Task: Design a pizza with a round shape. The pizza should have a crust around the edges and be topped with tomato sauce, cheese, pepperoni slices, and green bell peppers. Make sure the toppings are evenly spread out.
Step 135:
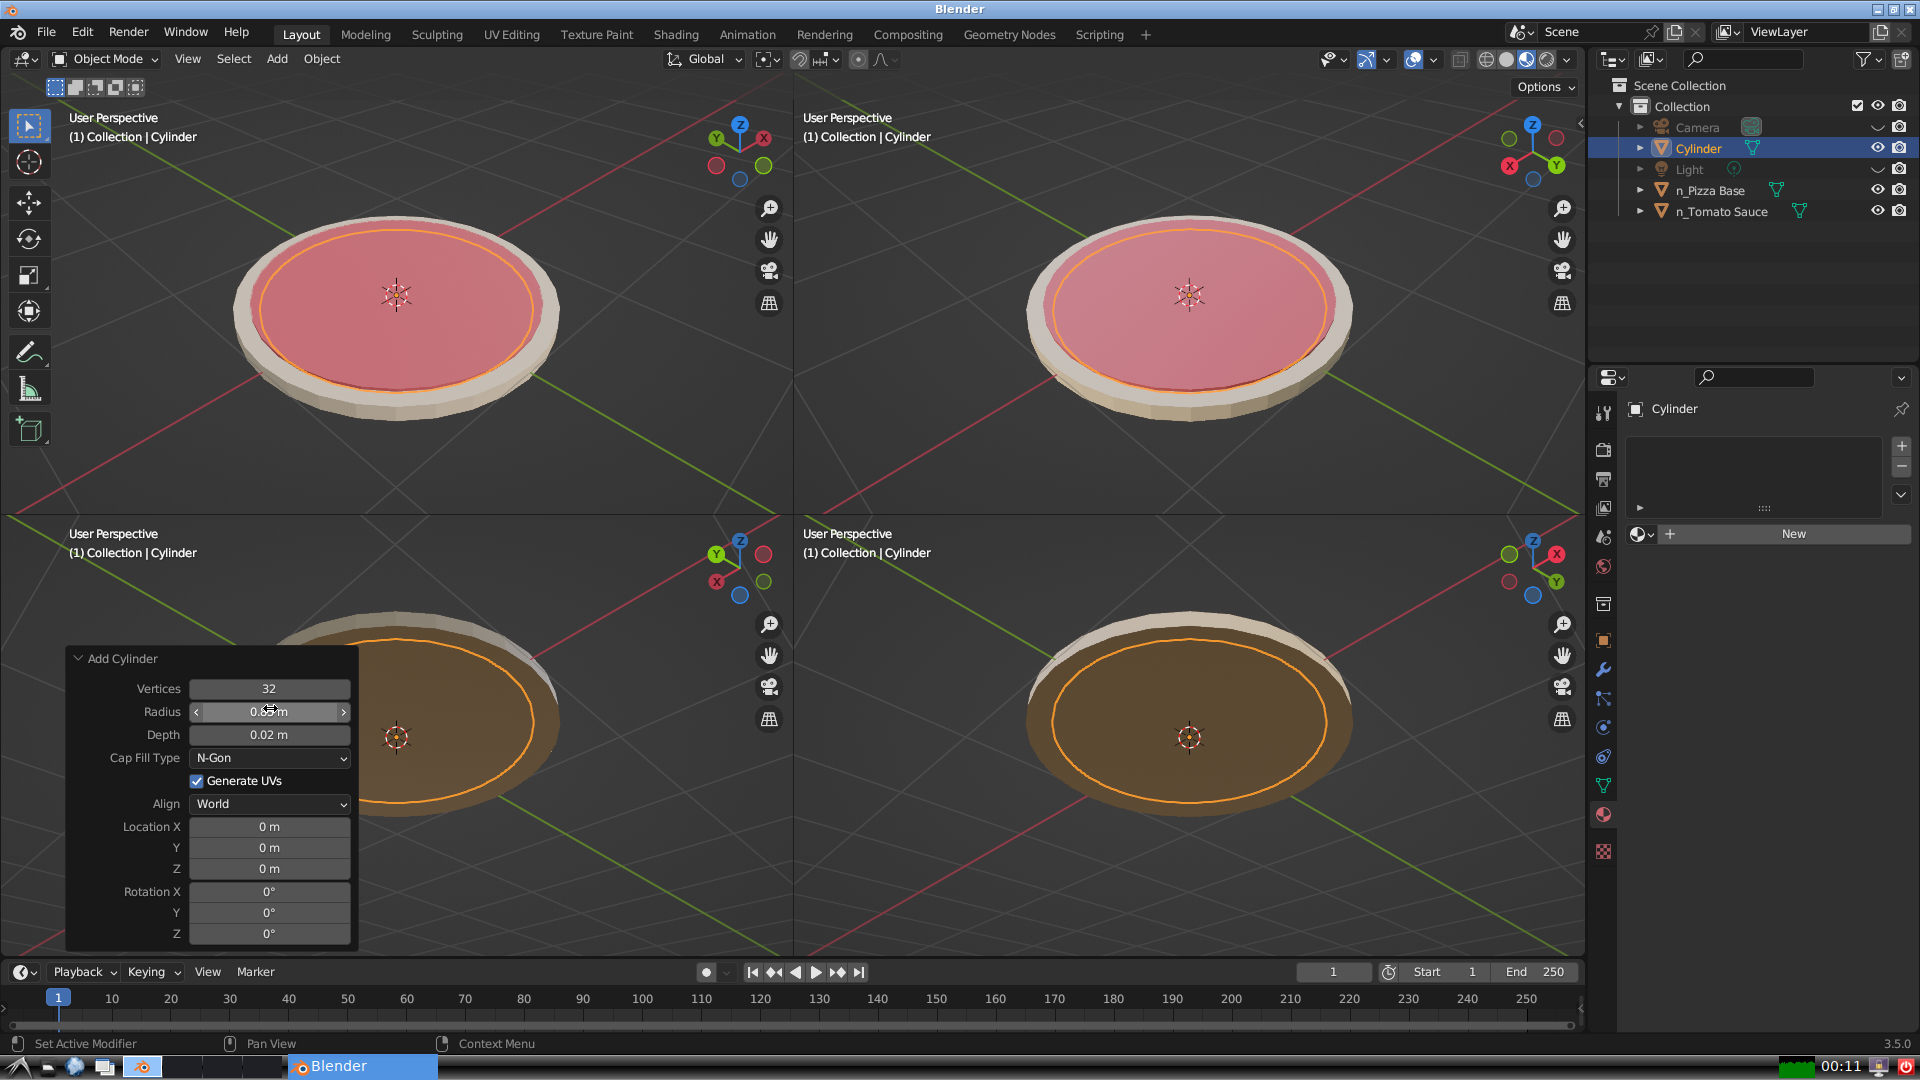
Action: {"mouse_move": [960, 540]}